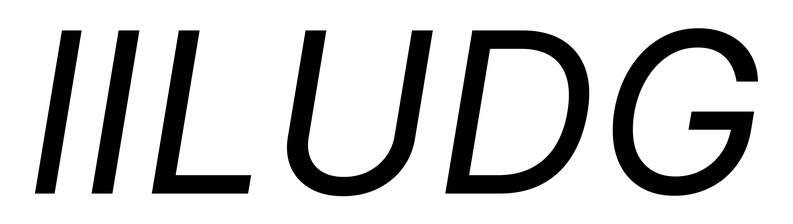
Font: Inter-Italic_Italic